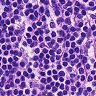
Metastatic tissue present: no